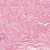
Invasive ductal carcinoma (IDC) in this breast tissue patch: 0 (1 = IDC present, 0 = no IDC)